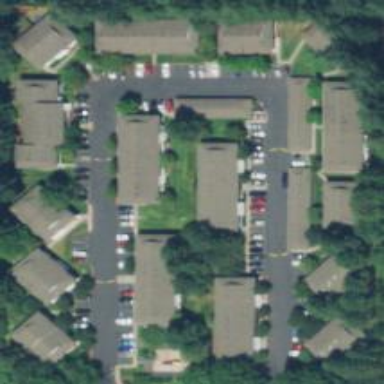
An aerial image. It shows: Residential area with apartments.